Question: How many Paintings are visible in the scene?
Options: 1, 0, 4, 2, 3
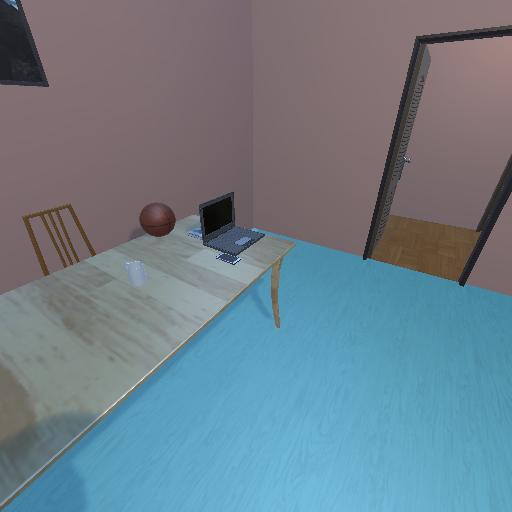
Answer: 1